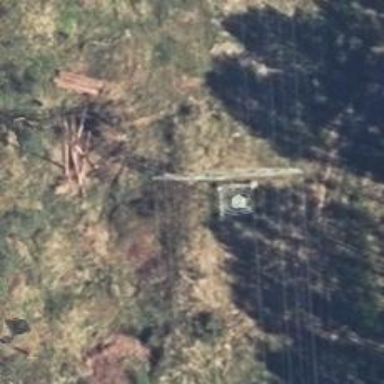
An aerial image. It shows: Power line is depicted.